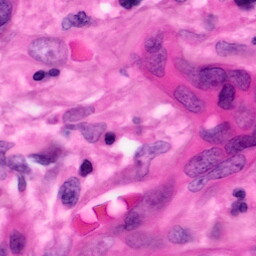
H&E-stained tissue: Pancreatic